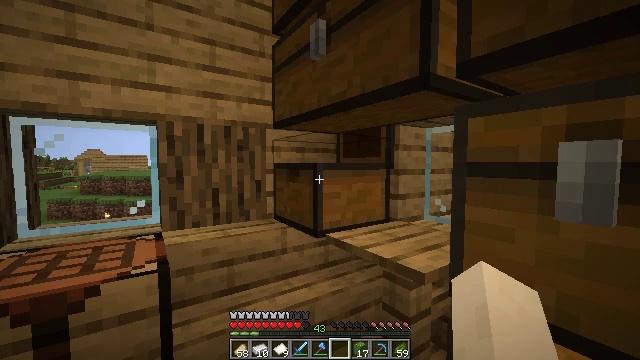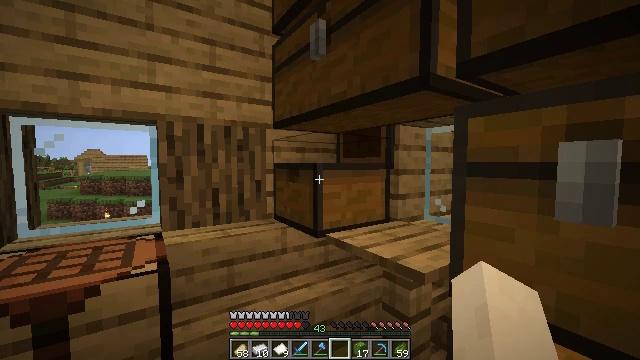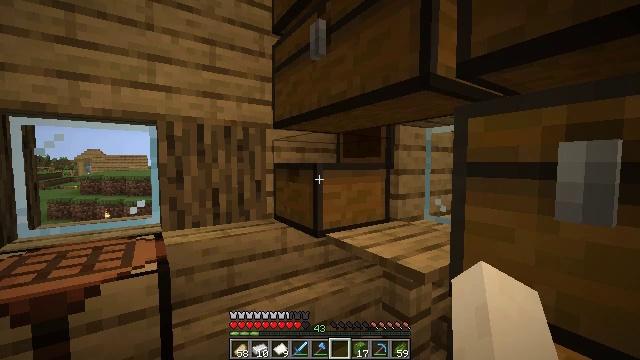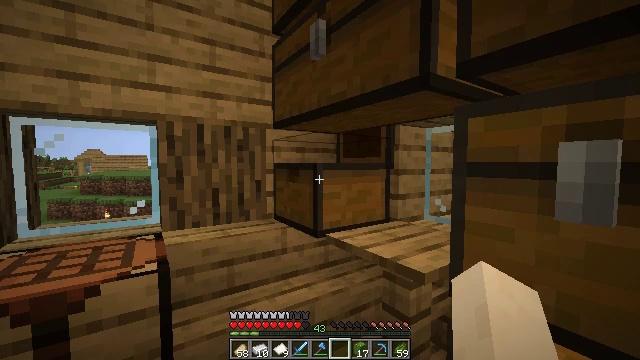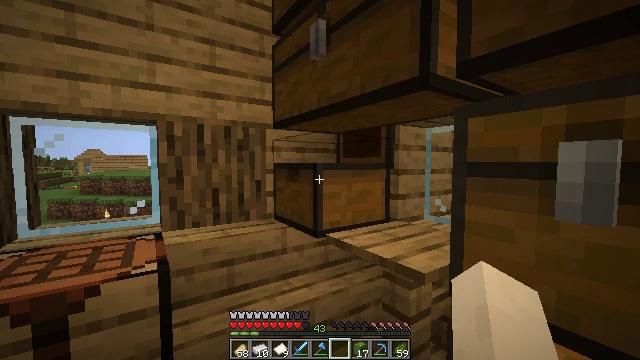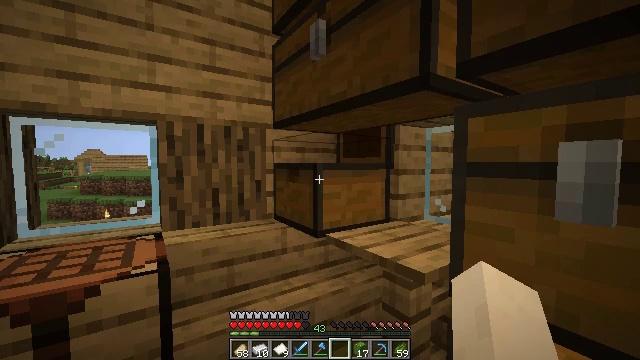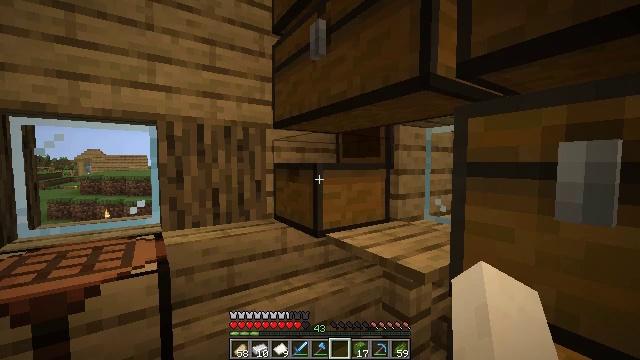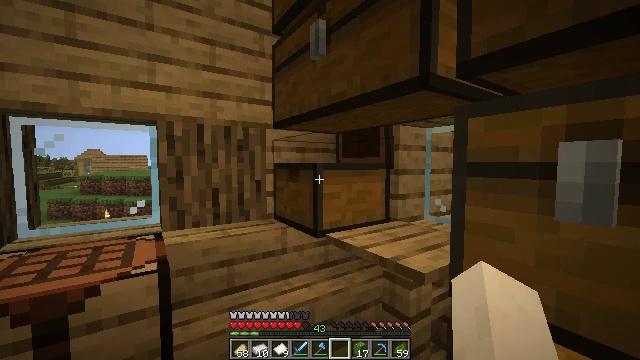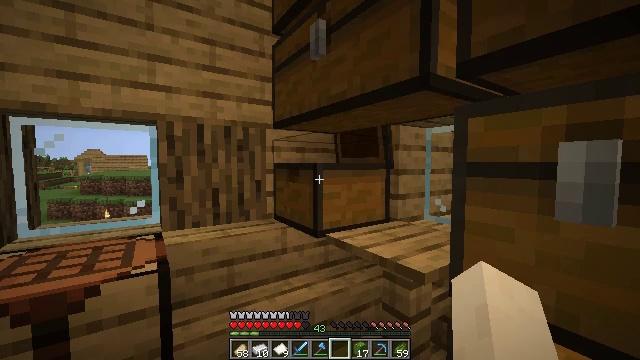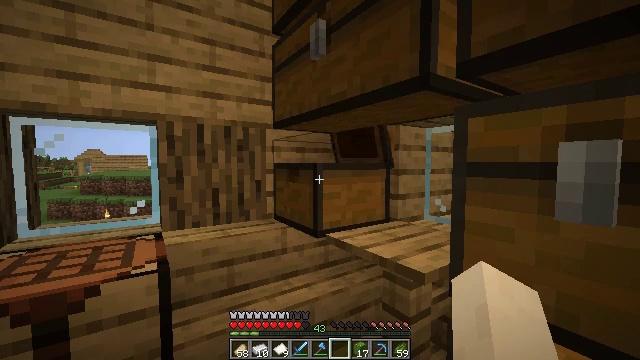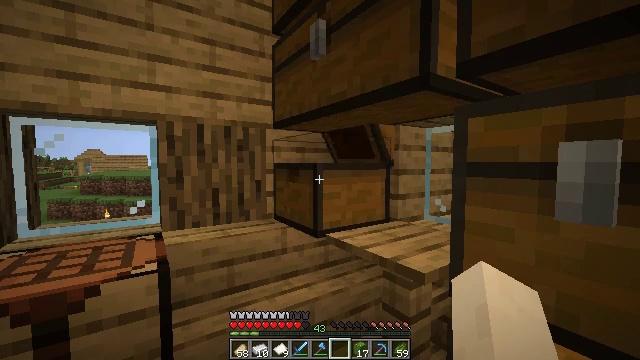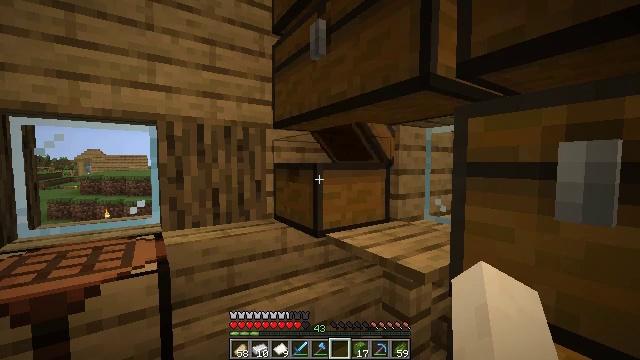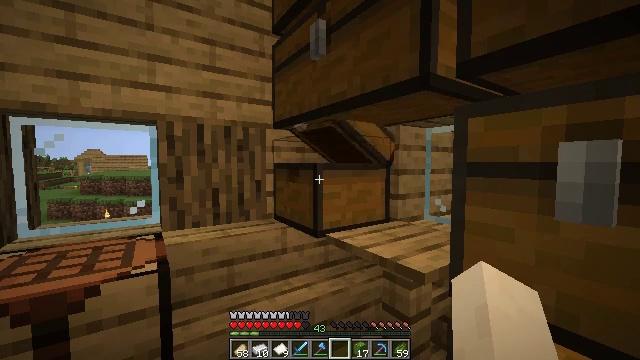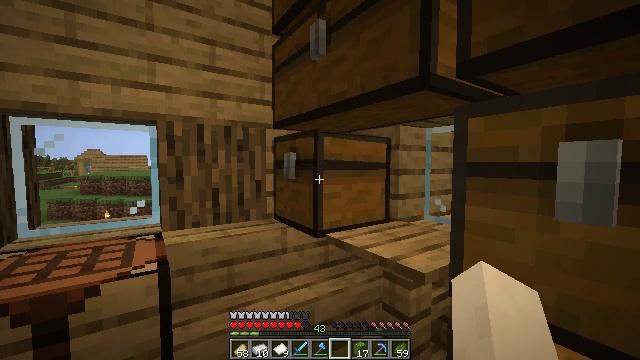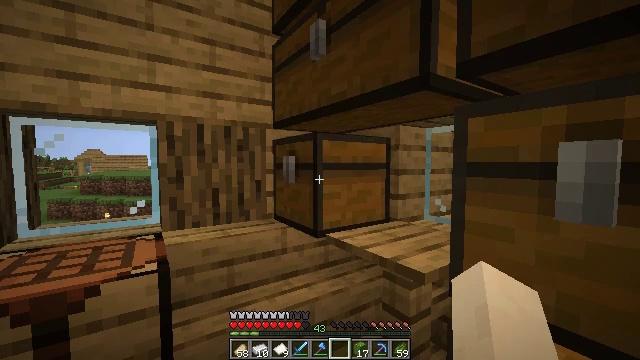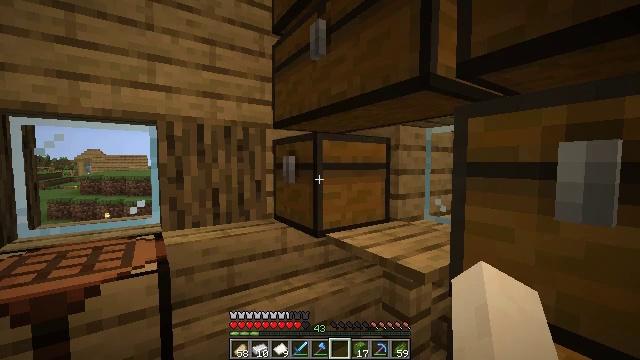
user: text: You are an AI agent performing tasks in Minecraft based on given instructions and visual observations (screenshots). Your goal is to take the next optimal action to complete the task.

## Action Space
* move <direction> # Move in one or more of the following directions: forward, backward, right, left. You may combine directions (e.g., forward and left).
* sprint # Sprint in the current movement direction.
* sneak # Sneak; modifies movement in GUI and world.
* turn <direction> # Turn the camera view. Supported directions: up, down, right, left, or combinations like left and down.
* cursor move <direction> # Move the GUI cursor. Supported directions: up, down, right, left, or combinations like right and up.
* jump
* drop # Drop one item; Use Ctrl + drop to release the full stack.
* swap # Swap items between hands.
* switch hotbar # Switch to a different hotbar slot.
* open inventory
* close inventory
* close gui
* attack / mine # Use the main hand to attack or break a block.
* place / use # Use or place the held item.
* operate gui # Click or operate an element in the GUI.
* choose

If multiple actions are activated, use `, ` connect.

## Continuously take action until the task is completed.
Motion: motion action
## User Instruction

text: Craft a green dye.
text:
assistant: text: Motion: no_op
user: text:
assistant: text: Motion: no_op
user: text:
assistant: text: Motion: no_op
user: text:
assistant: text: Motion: no_op
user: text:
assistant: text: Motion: no_op
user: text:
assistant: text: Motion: no_op
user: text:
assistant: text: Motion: no_op
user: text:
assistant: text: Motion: no_op
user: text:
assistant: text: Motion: no_op
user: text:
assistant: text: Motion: no_op
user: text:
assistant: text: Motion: no_op
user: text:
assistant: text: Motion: no_op
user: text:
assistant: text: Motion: no_op
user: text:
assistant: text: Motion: no_op
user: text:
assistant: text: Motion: no_op
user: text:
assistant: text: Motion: no_op
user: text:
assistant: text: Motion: no_op
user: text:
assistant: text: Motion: no_op
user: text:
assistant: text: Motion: no_op
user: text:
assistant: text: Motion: no_op
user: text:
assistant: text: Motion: no_op
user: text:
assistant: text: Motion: open inventory
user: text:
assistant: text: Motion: open inventory
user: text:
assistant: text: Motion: open inventory
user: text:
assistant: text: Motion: no_op
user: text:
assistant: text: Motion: no_op
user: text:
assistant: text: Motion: no_op
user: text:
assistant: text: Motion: no_op
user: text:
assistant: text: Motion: no_op
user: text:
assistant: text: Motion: no_op